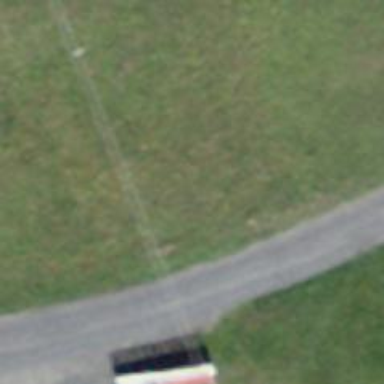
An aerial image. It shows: Emergency access point on the road.